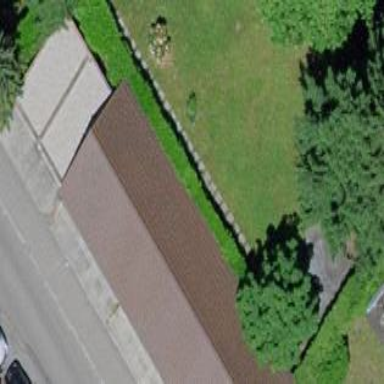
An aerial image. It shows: Group of garages.